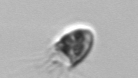
Label: Balanion